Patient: sex F, age 51
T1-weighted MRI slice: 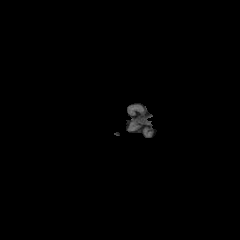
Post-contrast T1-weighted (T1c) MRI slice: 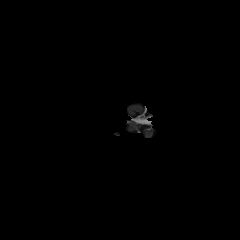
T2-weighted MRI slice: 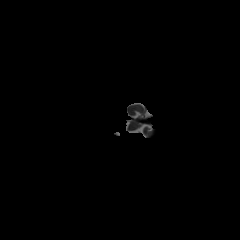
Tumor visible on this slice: no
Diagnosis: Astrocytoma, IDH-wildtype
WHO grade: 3